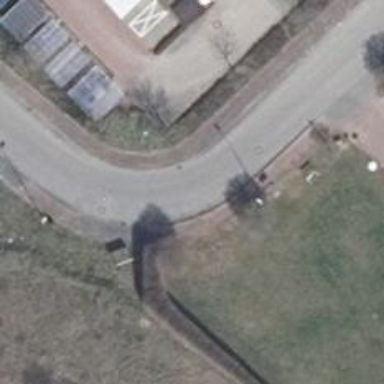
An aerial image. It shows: Unclassified road with cycle track.